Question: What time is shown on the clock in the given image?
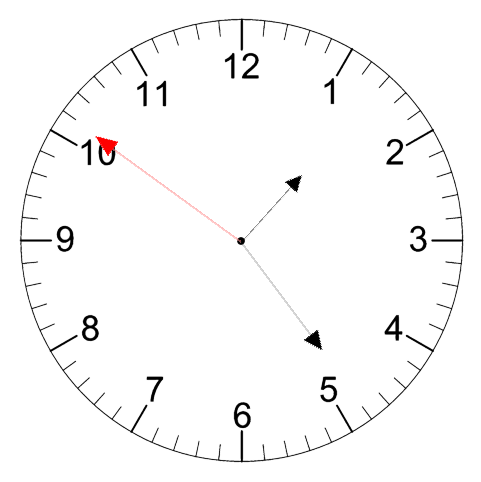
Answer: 01:23:51